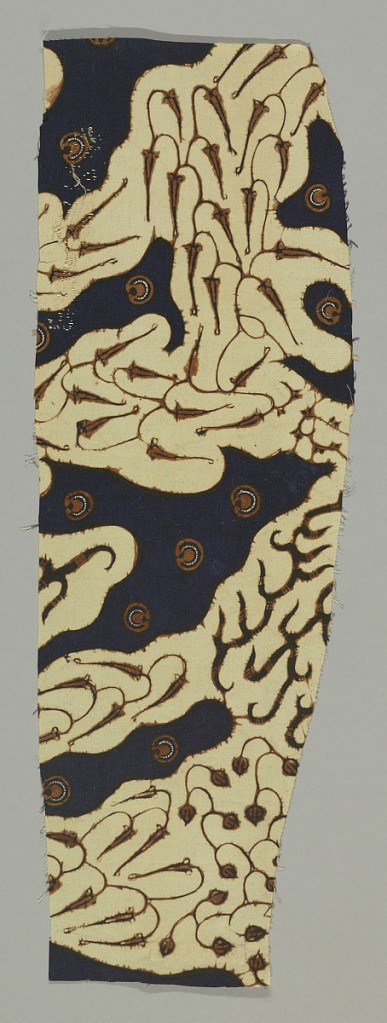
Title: Textile
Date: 19th century
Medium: cotton Technique: wax resist dyeing (batik) on plain weave
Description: Textile with conventional design in off-white and blue. Design similar to parang baris motif.